Interaction volume radius: 5 \u00c5
Interaction volume height: 20 \u00c5
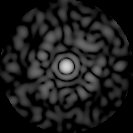
Disorder parameter: 0.8386